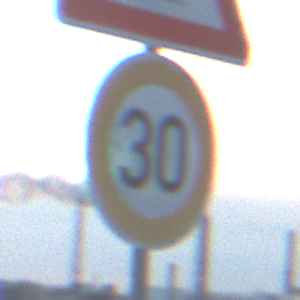
Verkehrszeichen: Geschwindigkeit30
Zusatzzeichen oben: UnzureichendesLichtraumprofil
Umgebung: Outdoor, Nature
Tageszeit: SunriseSunset
Wetter: PartlyCloudy
Licht: Natural
Jahreszeit: NotSpecified
Kontrast: LowContrast